Question: I'm not able to see "Database Explorer" link in view or view-other menu.

Rishi
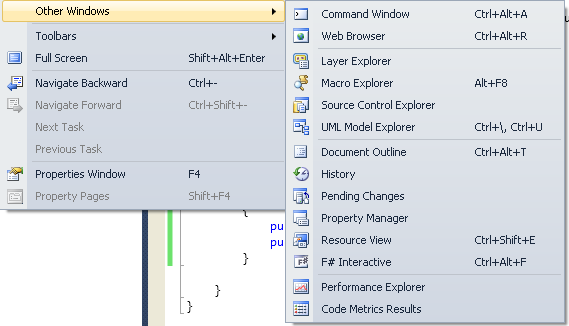
Answer: I think you're looking for the 'Server Explorer' which is on the view menu. The default key binding is Ctrl+Alt+S